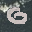
Label: 0